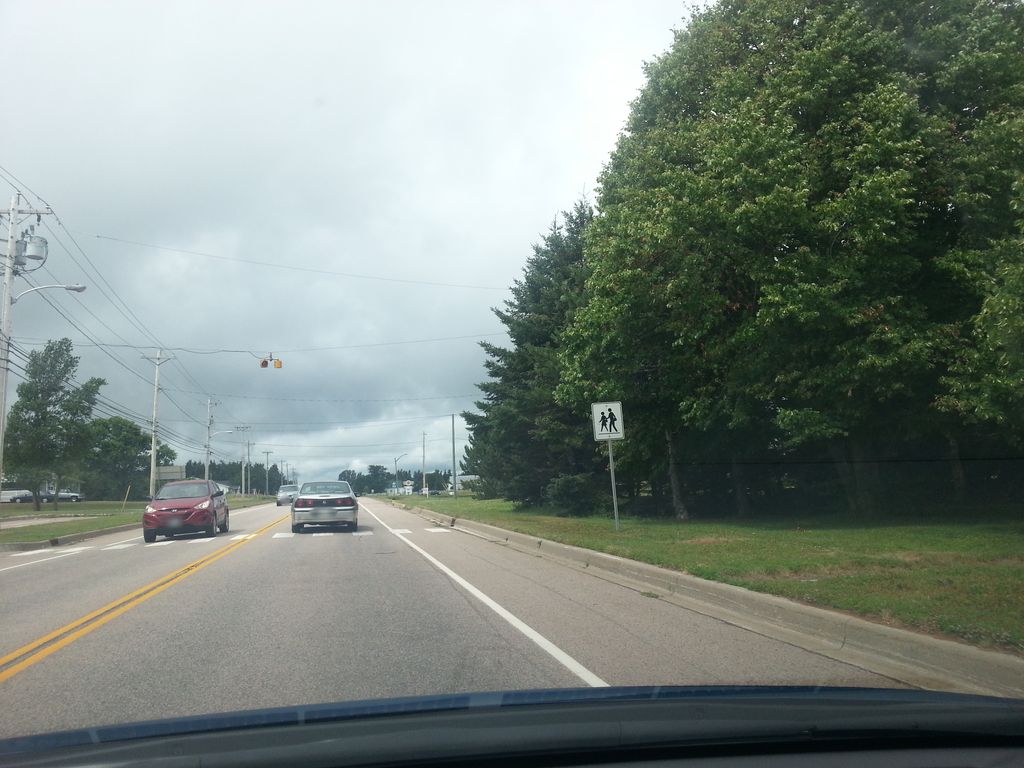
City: charlottetown